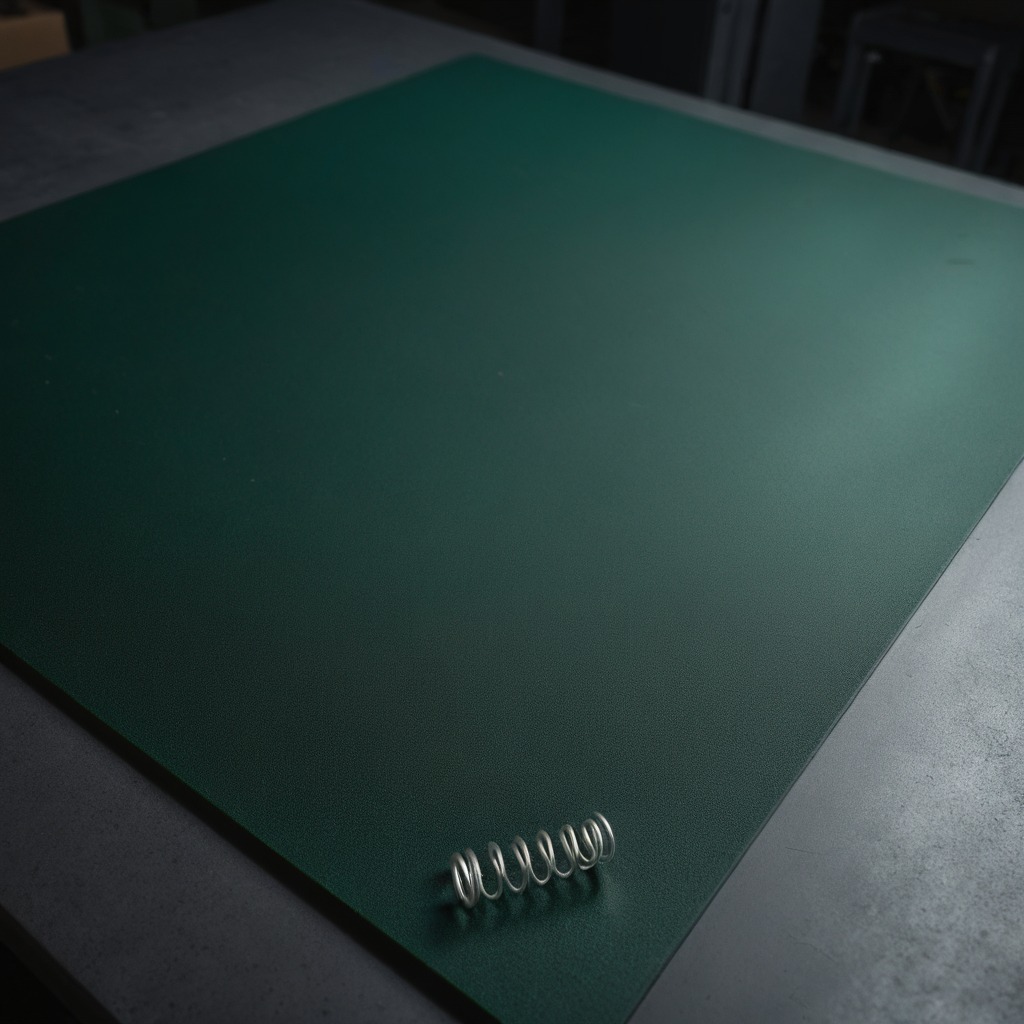
A coiled metal spring is lying on a clean granite tabletop covered with a green rubber mat inside a workshop at night dim ambient light soft shadows worn but beneath the mat